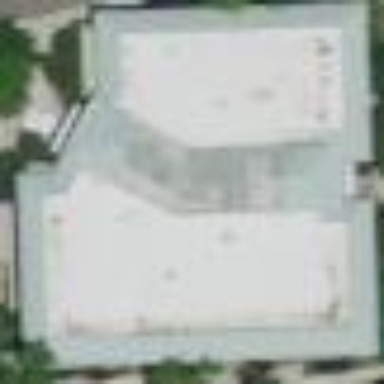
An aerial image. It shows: Commercial building that serves as clinic for healthcare.